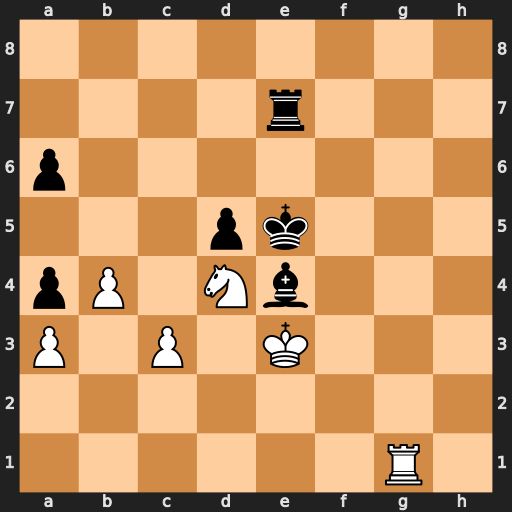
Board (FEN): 8/4r3/p7/3pk3/pP1Nb3/P1P1K3/8/6R1
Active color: w
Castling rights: -
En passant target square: -
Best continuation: Nc6+ Ke6 Nxe7